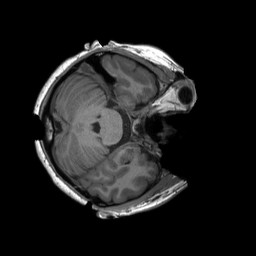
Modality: T1w
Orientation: axial
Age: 21
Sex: female
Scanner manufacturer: siemens
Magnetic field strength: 3 T
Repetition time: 2.3 s
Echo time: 0.00232 s